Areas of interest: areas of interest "Jingma Era Shopping Mall"
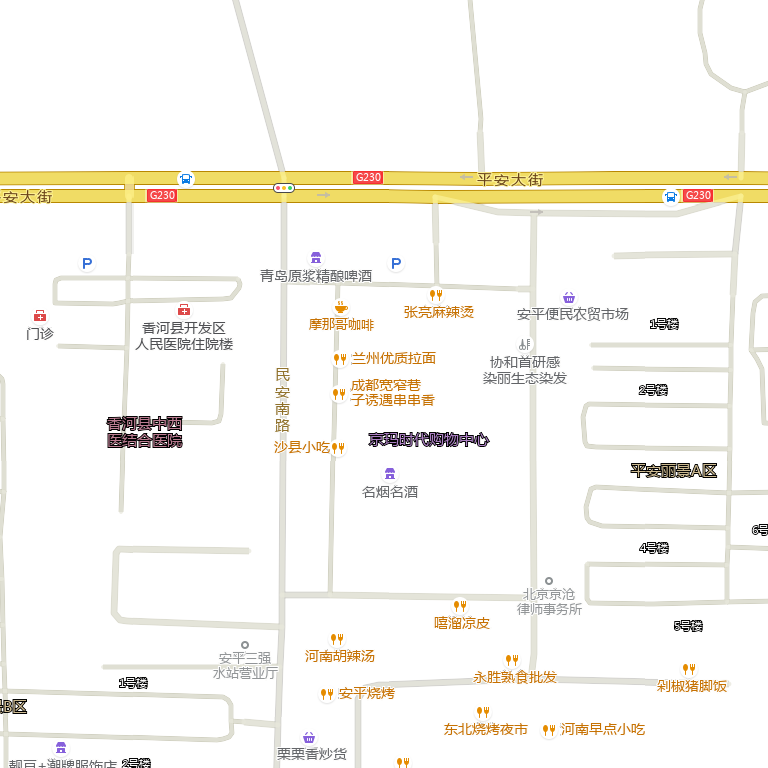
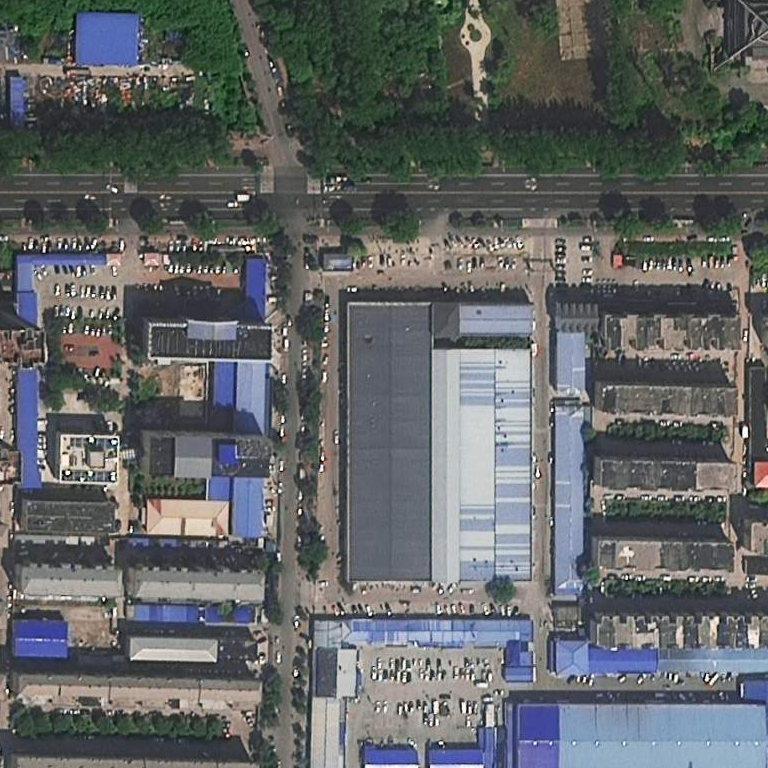